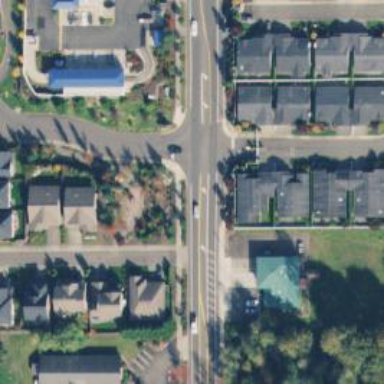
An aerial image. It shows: Left sidewalk along asphalt tertiary road.